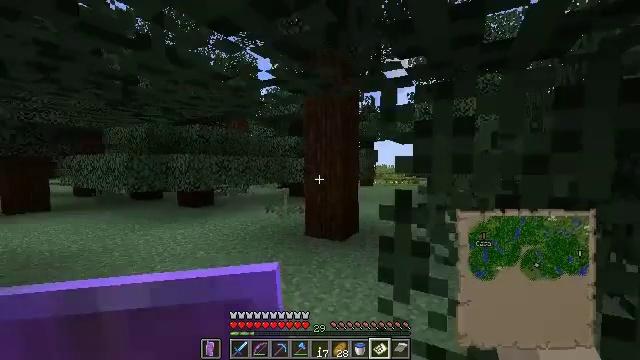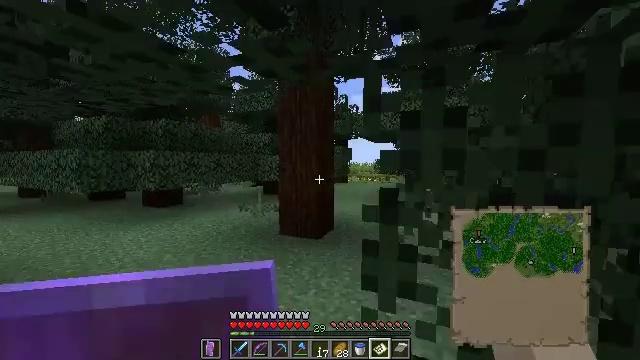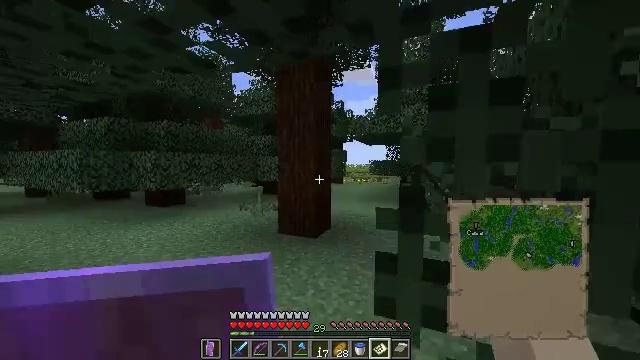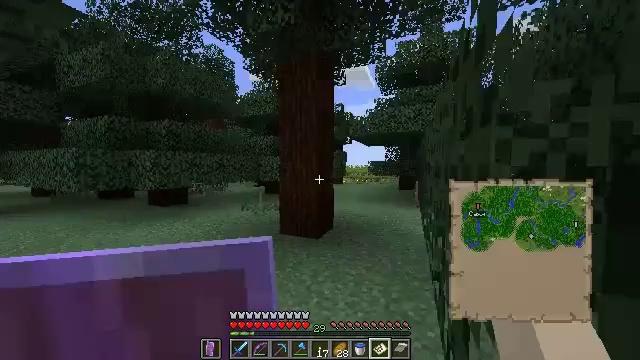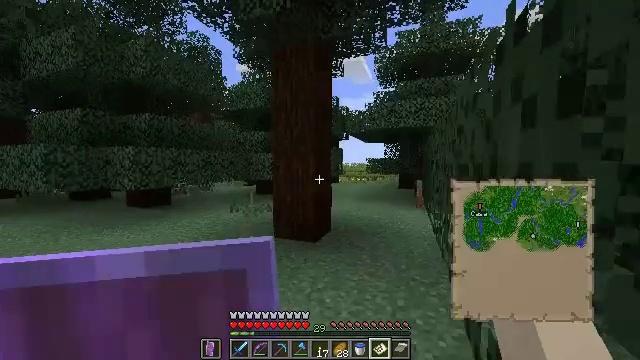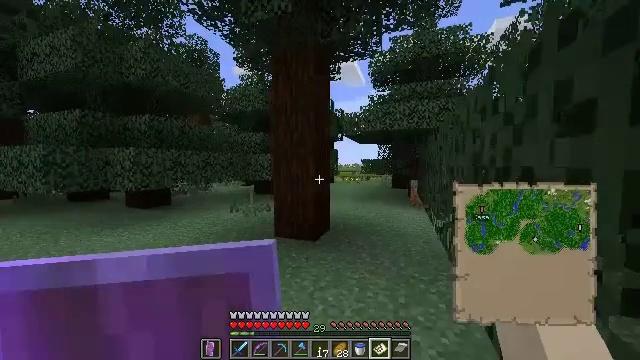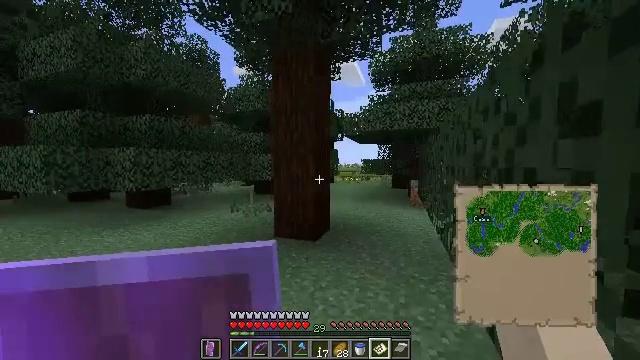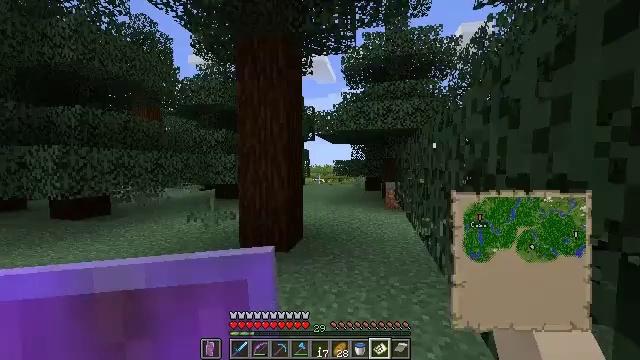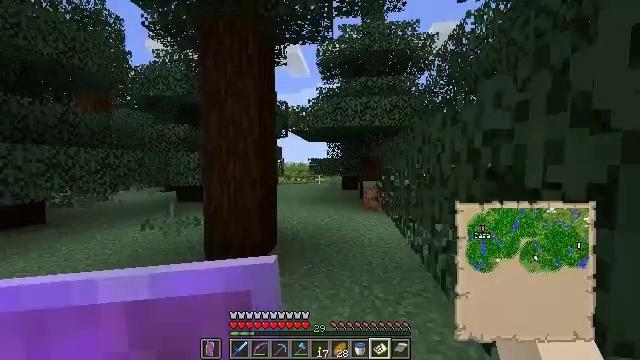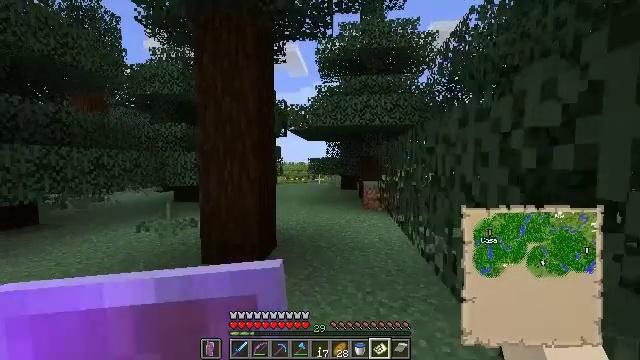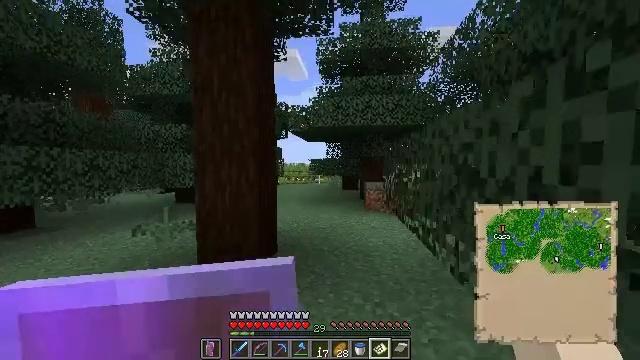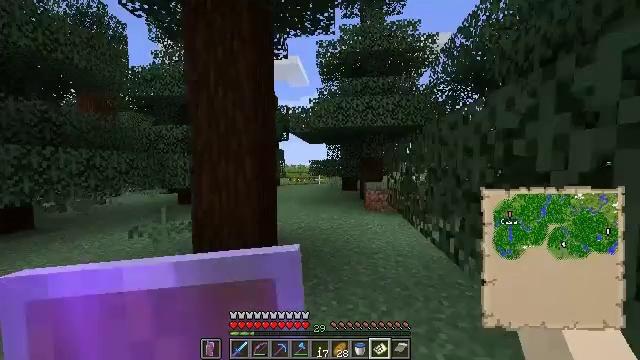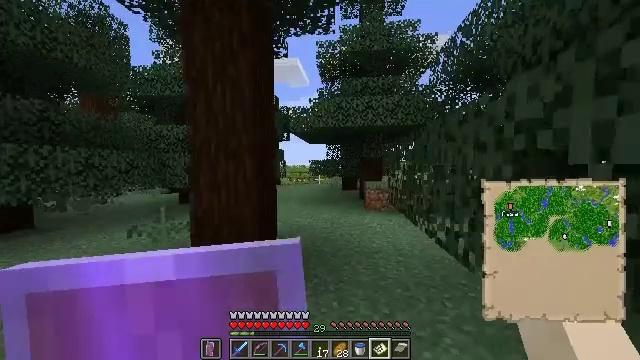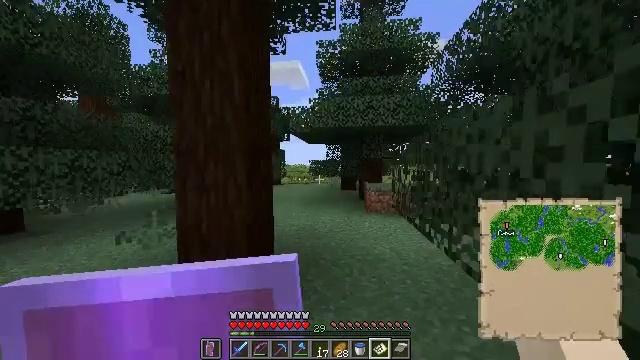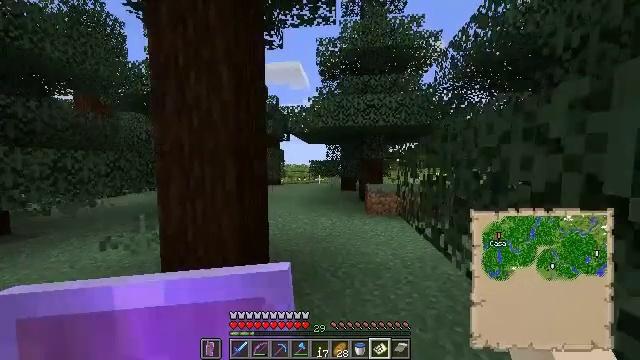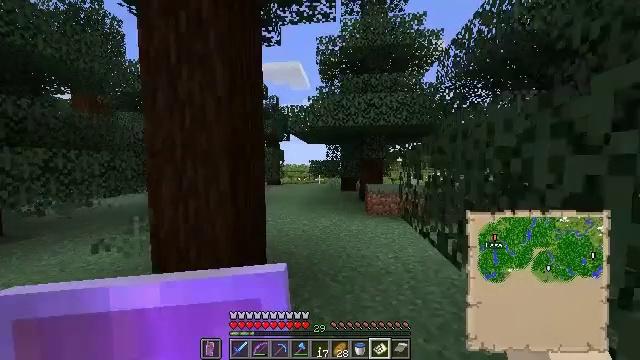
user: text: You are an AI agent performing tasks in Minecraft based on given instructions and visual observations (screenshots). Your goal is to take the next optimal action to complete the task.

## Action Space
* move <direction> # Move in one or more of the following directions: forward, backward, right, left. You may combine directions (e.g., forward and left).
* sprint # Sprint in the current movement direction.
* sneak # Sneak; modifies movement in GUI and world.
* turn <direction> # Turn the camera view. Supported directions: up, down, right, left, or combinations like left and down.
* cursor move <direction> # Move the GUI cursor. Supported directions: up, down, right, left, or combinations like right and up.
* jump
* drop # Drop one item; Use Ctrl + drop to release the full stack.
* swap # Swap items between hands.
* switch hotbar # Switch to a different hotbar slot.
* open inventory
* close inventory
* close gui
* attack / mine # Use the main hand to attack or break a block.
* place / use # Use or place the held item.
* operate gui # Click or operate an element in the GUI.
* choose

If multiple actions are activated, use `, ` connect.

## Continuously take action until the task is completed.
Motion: motion action
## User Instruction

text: Use a pickaxe to gather the gold block.
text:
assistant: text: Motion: move forward, sprint, turn right
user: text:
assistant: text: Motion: move forward, sprint
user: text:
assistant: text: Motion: move forward
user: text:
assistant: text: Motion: move forward, turn right
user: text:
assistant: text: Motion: move forward, sprint, turn right
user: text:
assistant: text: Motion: move forward, sprint
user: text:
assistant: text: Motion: move forward, turn right
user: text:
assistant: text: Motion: move forward, sprint, turn right
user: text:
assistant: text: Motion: move forward, sprint
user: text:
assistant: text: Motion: move forward, sprint
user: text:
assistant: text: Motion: move forward
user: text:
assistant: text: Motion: move forward
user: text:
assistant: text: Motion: move forward
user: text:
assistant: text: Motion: move forward
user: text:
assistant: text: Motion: move forward
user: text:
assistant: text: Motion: move forward
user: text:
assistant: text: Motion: move forward
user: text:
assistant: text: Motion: move forward
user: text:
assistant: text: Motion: move forward
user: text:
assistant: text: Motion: move forward
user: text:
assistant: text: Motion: move forward
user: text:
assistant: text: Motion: move forward
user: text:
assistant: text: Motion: move forward, turn right
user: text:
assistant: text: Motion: move forward, turn right and up
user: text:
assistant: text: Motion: move forward
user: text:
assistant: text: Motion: move forward, turn right
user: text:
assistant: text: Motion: move forward, turn right and down
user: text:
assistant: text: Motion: move forward, turn right
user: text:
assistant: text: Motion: move forward
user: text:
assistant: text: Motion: move forward